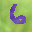
Label: 6